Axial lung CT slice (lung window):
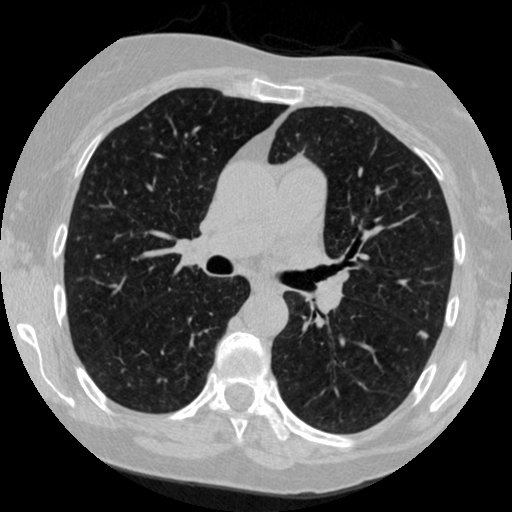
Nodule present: yes
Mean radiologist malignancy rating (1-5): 2.5